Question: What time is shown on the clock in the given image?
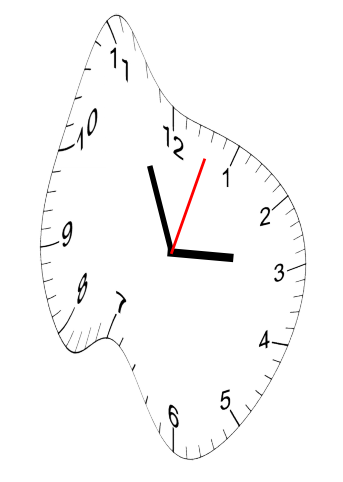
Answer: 02:56:03